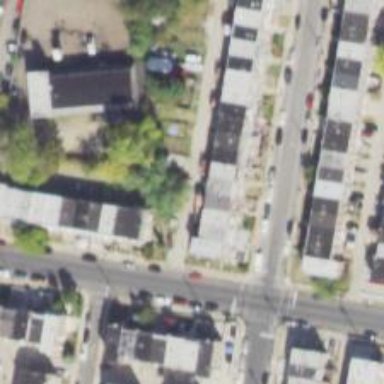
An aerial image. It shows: Alleyway designated as service road.